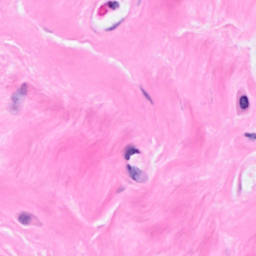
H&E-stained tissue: Breast